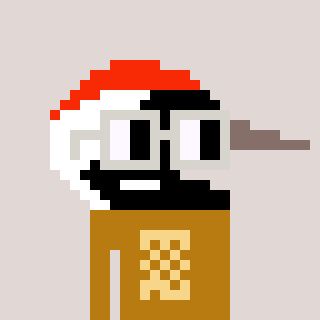
a pixel art character with square light gray glasses, a crane-shaped head and a gold-colored body on a warm background